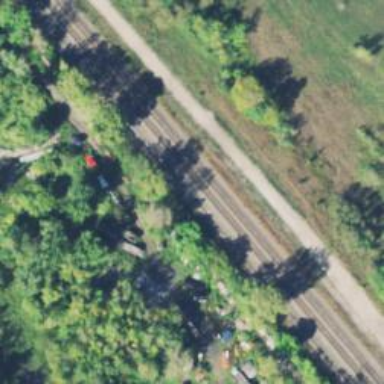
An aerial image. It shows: Railway siding with rails.